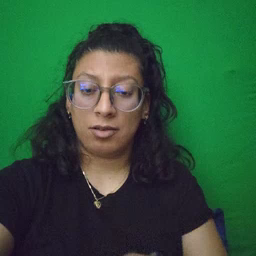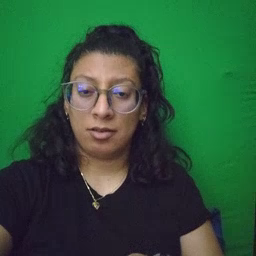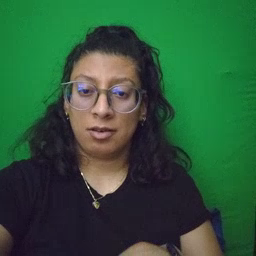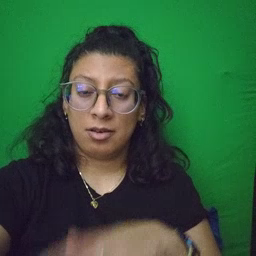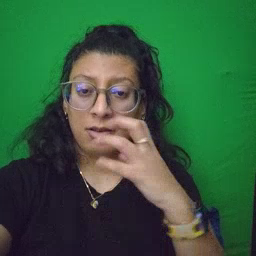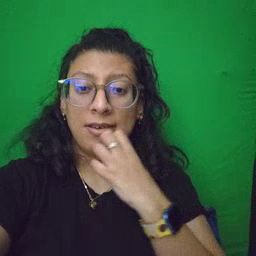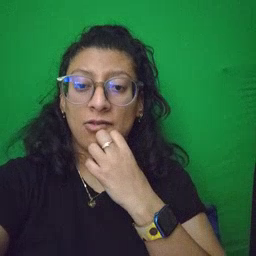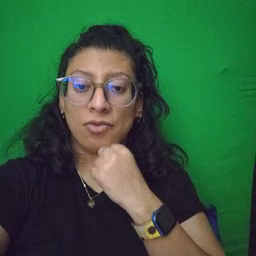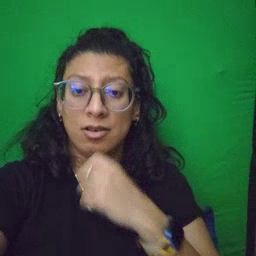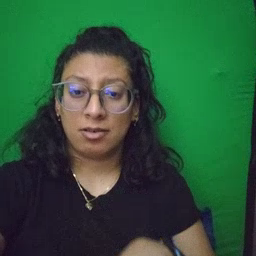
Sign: underwear